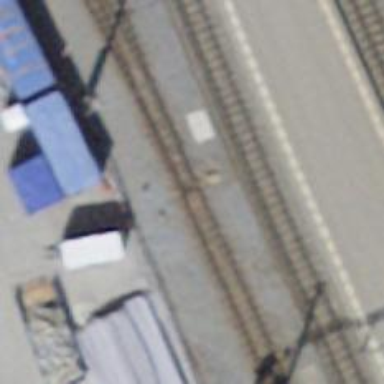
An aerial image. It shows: Railway switch.